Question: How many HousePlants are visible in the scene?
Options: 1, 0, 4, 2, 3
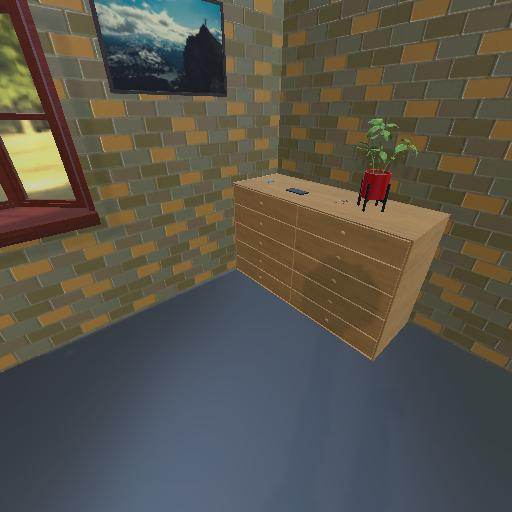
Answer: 1